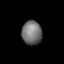
Tissue: lung
Cell type: Fibroblasts
Senescence score: 0.6588
Nuclear area (px): 471
Mean DAPI intensity: 113.369